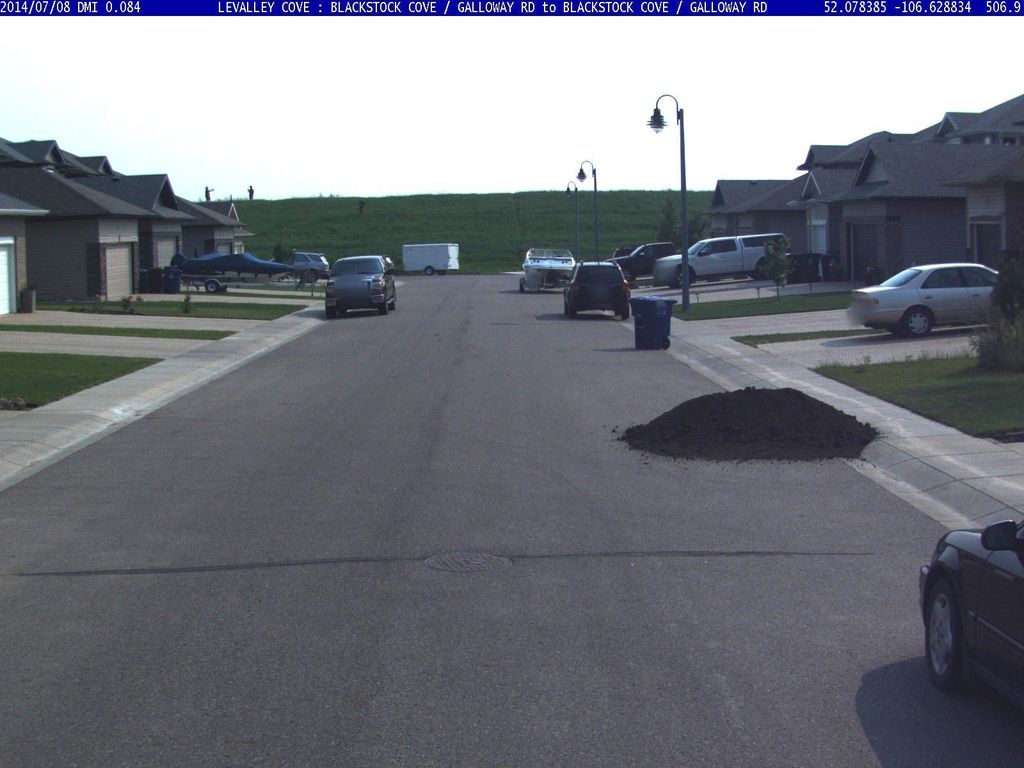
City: saskatoon